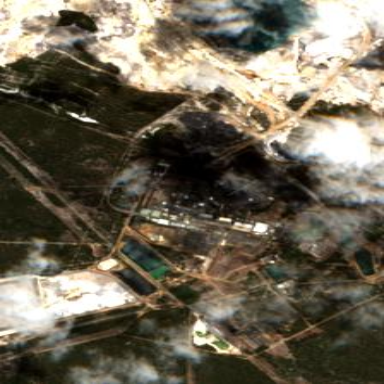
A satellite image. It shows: Industrial area with coal-powered plant.